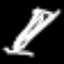
Label: pencil